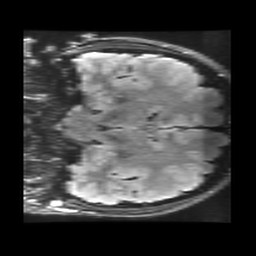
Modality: FLAIR
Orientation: coronal
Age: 23
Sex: male
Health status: healthy
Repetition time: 12 s
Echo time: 0.09782 s